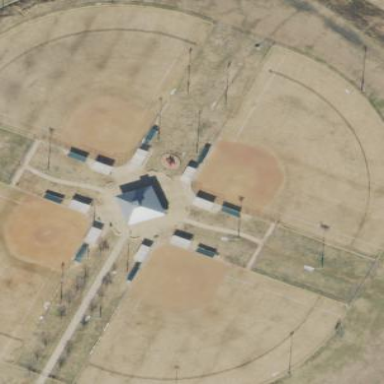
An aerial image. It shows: Baseball pitch for leisure and sports activities.